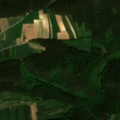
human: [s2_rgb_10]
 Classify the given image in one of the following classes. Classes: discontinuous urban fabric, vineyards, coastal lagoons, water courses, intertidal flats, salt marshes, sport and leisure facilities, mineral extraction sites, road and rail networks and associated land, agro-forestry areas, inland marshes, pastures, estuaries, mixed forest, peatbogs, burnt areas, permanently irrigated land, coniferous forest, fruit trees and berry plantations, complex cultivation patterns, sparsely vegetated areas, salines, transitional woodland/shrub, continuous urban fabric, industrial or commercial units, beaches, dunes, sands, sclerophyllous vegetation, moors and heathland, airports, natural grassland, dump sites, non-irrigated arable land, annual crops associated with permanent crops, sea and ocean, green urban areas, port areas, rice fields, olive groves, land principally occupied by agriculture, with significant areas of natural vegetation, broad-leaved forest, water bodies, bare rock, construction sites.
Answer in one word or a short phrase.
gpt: non-irrigated arable land, complex cultivation patterns, coniferous forest, mixed forest